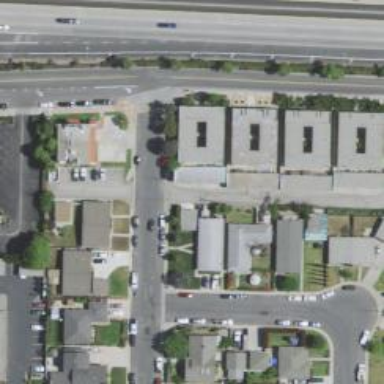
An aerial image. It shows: Alleyway designated as service road.